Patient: sex M, age 29
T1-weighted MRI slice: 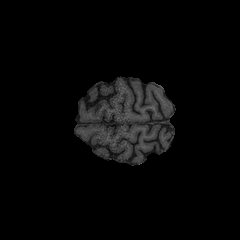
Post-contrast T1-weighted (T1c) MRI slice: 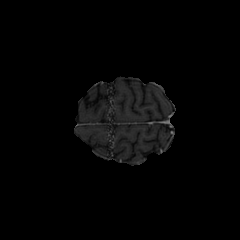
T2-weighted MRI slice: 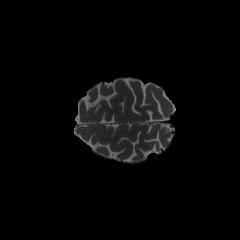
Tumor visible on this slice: no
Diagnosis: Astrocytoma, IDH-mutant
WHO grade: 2